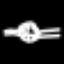
Label: hourglass